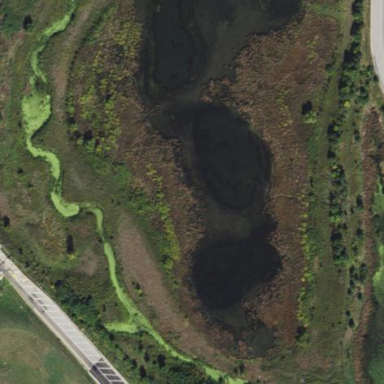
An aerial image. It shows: Pond with natural water.